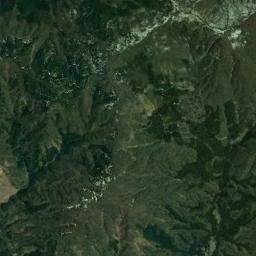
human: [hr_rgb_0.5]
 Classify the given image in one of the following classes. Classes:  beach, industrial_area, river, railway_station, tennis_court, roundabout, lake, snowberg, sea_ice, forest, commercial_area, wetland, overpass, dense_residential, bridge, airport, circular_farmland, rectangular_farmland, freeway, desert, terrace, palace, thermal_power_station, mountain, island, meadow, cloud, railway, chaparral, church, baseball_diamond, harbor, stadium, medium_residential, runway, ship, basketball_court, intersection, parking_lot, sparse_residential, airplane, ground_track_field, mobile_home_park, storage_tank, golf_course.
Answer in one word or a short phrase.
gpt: mountain